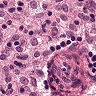
Metastatic tissue present: no